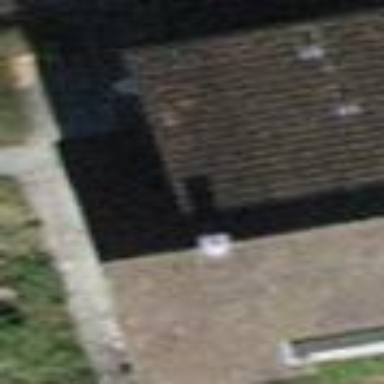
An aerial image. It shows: Semi-detached house with gabled roof.